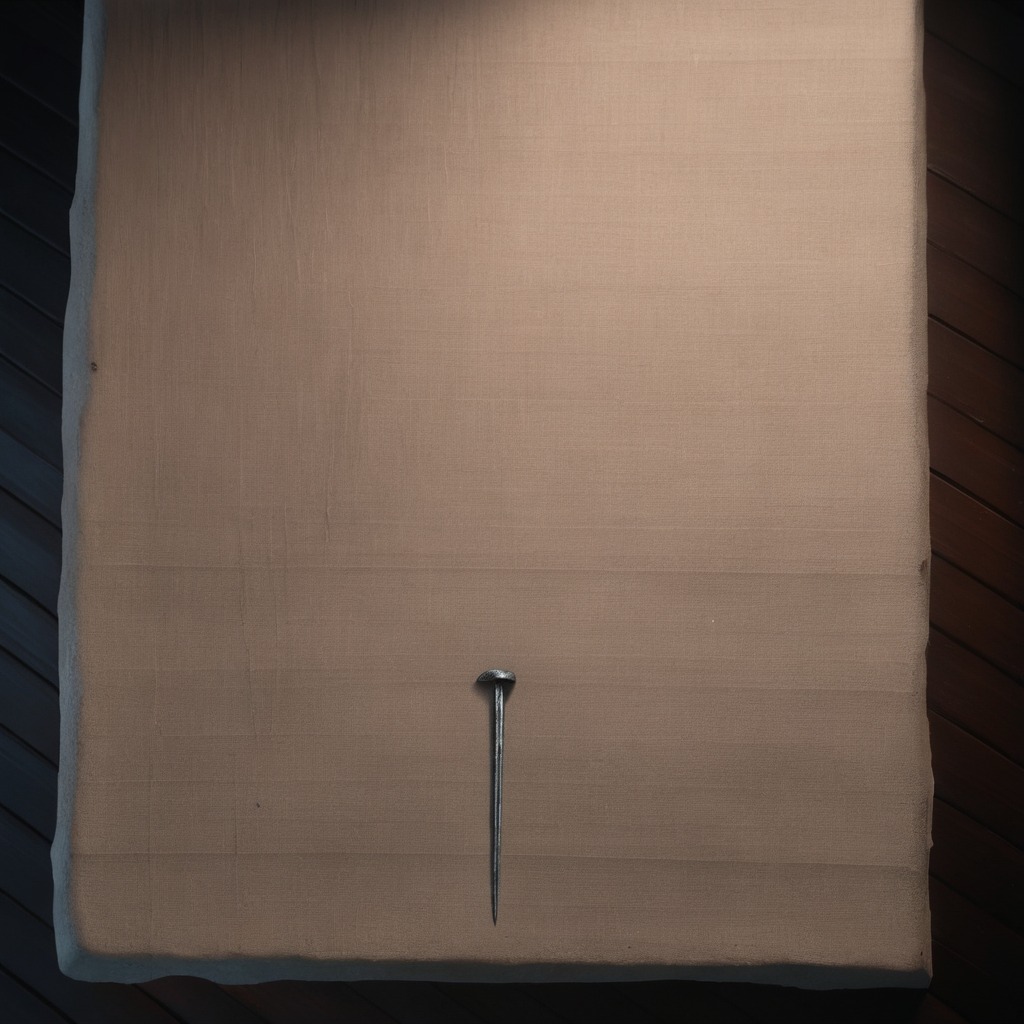
An iron nail lies on the wooden table.